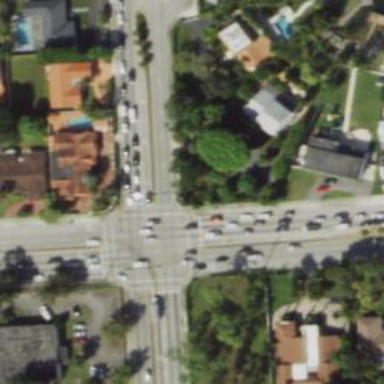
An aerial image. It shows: Crossing with line markings on the road.